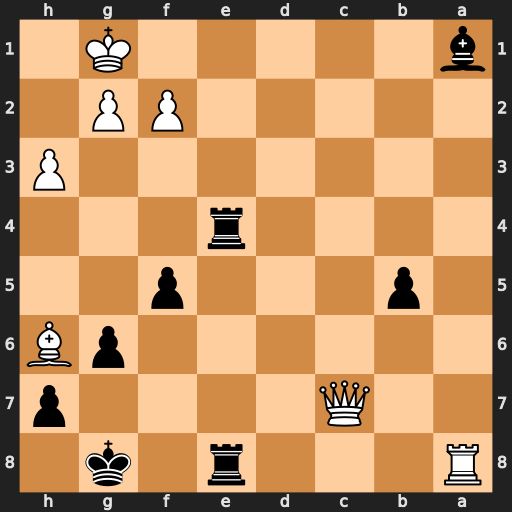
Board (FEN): R3r1k1/2Q4p/6pB/1p3p2/4r3/7P/5PP1/b5K1
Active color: b
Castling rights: -
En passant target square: -
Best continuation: Re1+ Kh2 Be5+ Qxe5 Rxe5